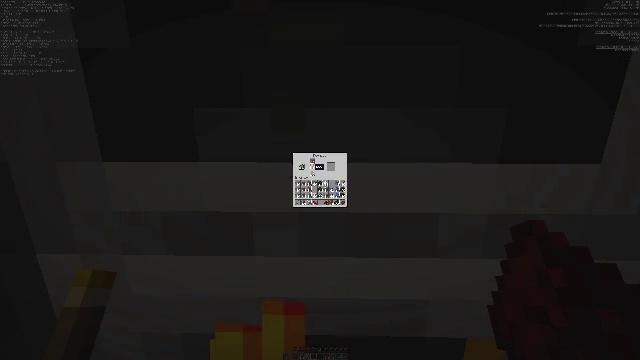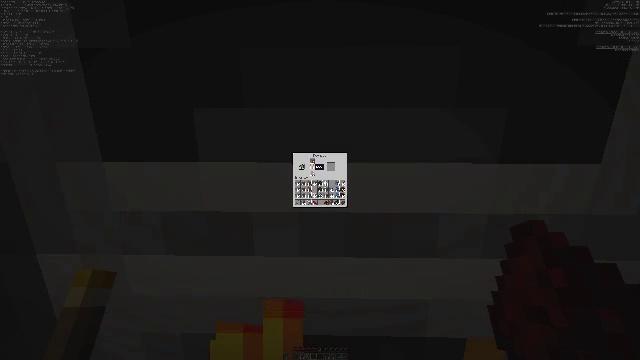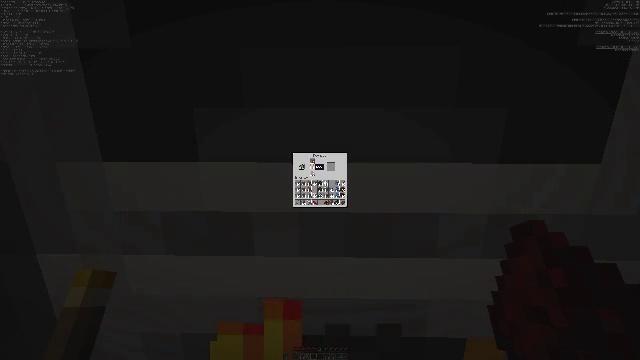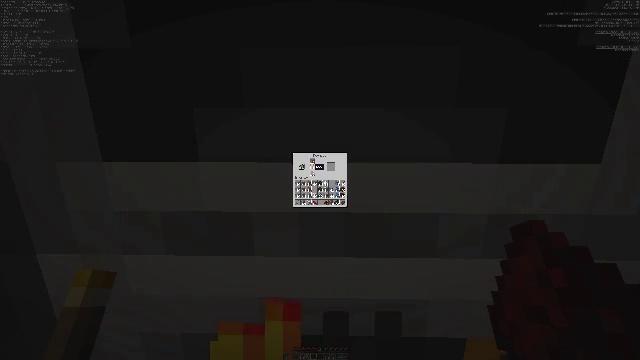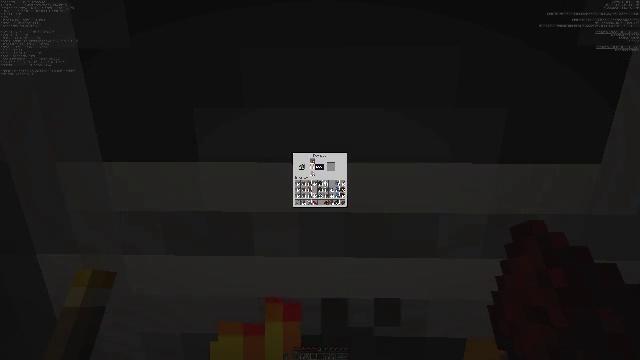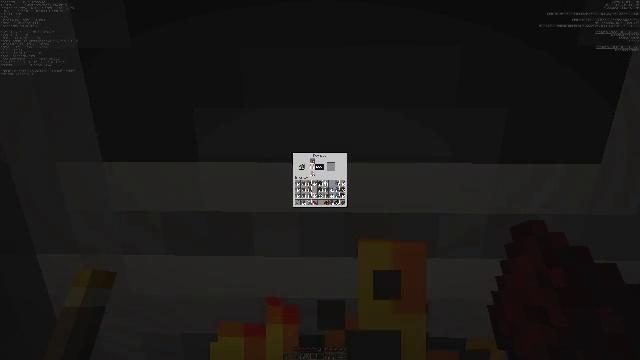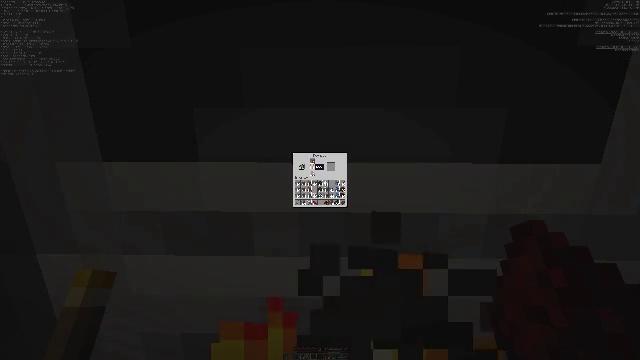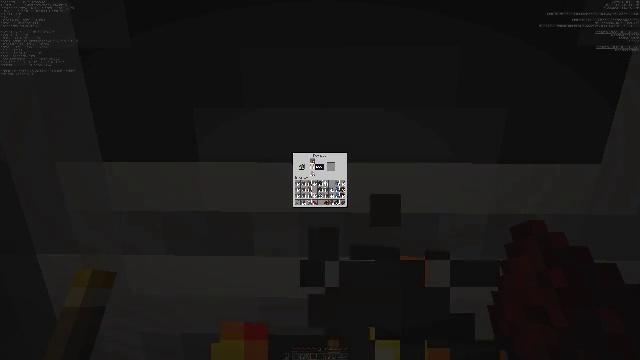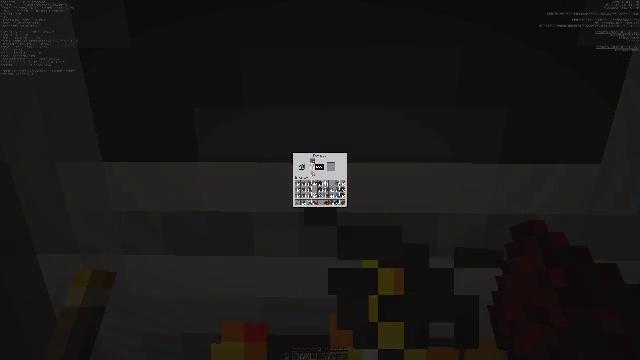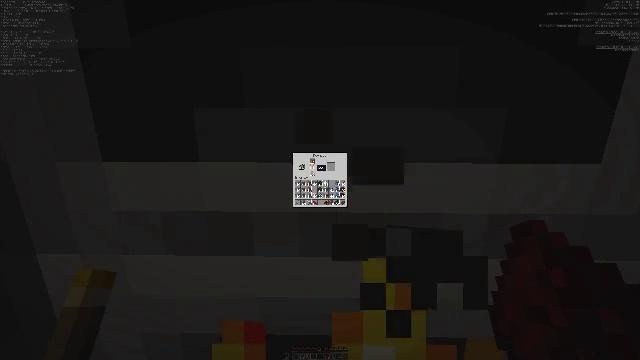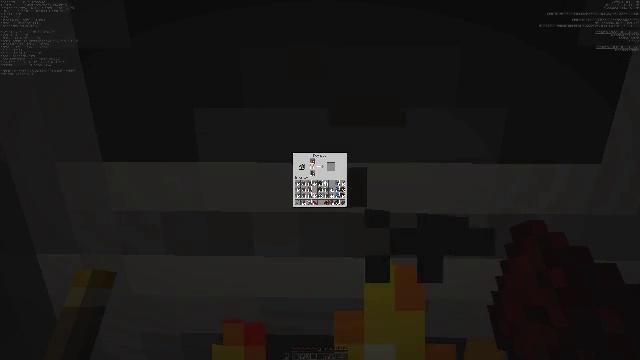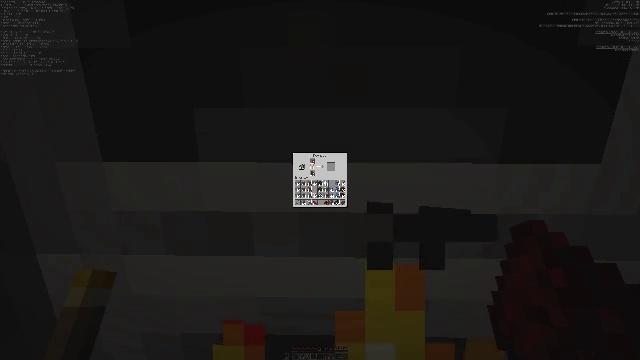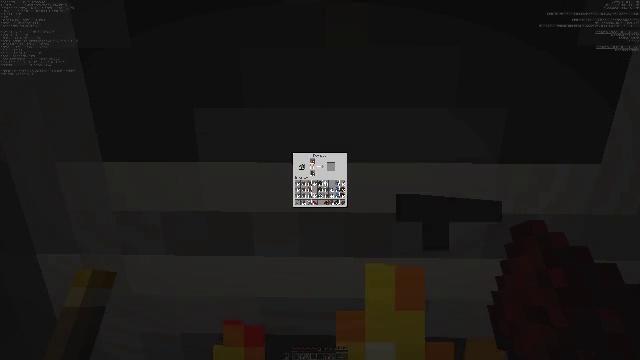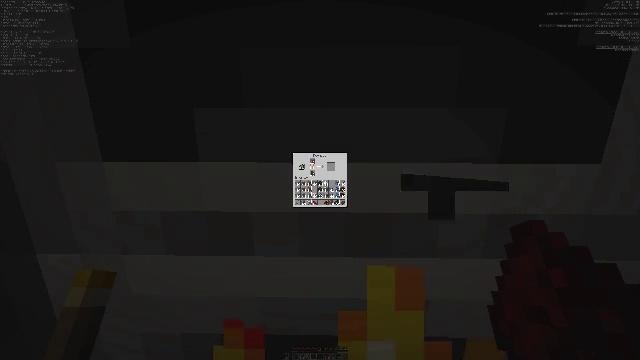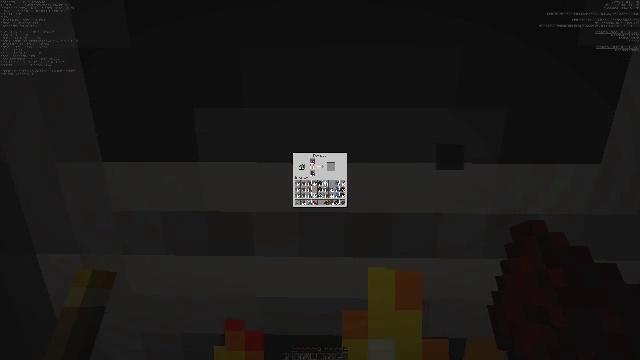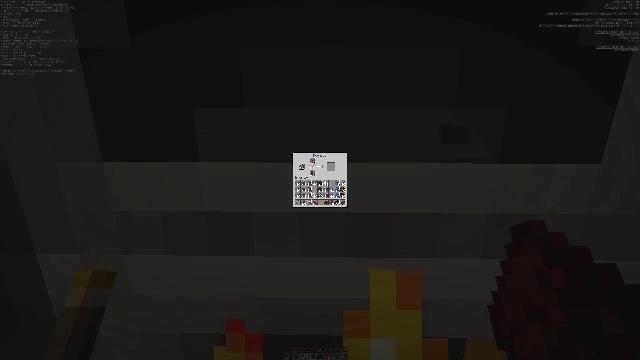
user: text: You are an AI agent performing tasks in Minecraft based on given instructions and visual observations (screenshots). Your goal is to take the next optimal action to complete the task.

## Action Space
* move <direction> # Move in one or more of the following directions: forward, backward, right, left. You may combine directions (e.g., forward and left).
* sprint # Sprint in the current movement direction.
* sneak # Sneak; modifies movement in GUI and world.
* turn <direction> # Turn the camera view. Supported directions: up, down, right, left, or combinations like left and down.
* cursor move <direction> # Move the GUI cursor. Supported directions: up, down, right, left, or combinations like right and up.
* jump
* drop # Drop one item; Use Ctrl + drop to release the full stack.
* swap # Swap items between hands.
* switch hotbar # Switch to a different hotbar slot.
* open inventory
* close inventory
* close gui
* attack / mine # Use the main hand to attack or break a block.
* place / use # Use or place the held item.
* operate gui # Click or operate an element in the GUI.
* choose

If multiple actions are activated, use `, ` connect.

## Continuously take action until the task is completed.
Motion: motion action
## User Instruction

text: Get an iron ingot by cooking iron ore.
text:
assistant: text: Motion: no_op
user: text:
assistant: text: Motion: no_op
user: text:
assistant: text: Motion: no_op
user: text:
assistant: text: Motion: no_op
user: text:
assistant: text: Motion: no_op
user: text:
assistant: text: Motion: no_op
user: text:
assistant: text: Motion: no_op
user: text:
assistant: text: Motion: no_op
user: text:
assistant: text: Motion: no_op
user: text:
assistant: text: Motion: turn right and down
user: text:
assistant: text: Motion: no_op
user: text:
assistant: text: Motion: no_op
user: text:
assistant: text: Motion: no_op
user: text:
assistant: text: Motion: no_op
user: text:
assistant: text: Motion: no_op
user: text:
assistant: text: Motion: no_op
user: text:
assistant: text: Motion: no_op
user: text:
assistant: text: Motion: no_op
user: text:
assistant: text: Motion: no_op
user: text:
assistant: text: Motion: no_op
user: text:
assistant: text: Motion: no_op
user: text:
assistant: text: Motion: no_op
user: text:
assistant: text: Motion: no_op
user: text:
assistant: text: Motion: no_op
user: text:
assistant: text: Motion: no_op
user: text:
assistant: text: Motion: no_op
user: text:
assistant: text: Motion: no_op
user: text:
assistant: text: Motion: no_op
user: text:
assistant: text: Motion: no_op
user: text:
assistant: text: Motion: no_op